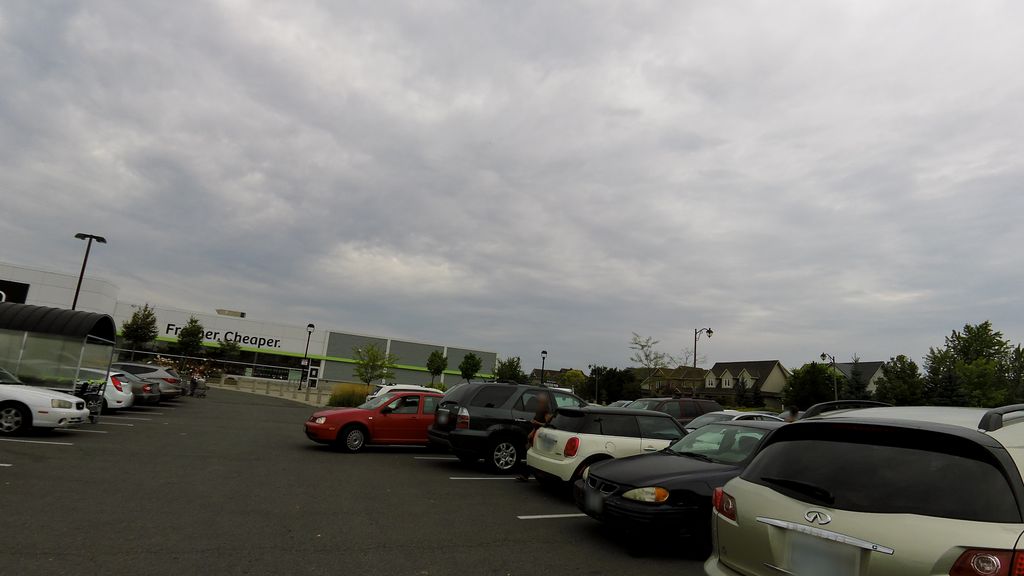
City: ottawa-gatineau